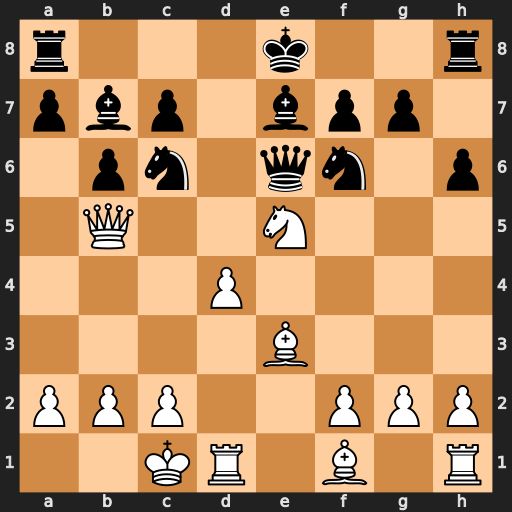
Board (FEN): r3k2r/pbp1bpp1/1pn1qn1p/1Q2N3/3P4/4B3/PPP2PPP/2KR1B1R
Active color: w
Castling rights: kq
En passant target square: -
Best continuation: Bc4 a6 Qb3 Na5 Bxe6 Nxb3+ Bxb3